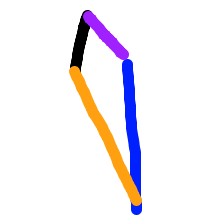
Shape: kite